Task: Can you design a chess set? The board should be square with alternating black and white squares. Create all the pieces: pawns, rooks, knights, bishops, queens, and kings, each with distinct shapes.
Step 1227:
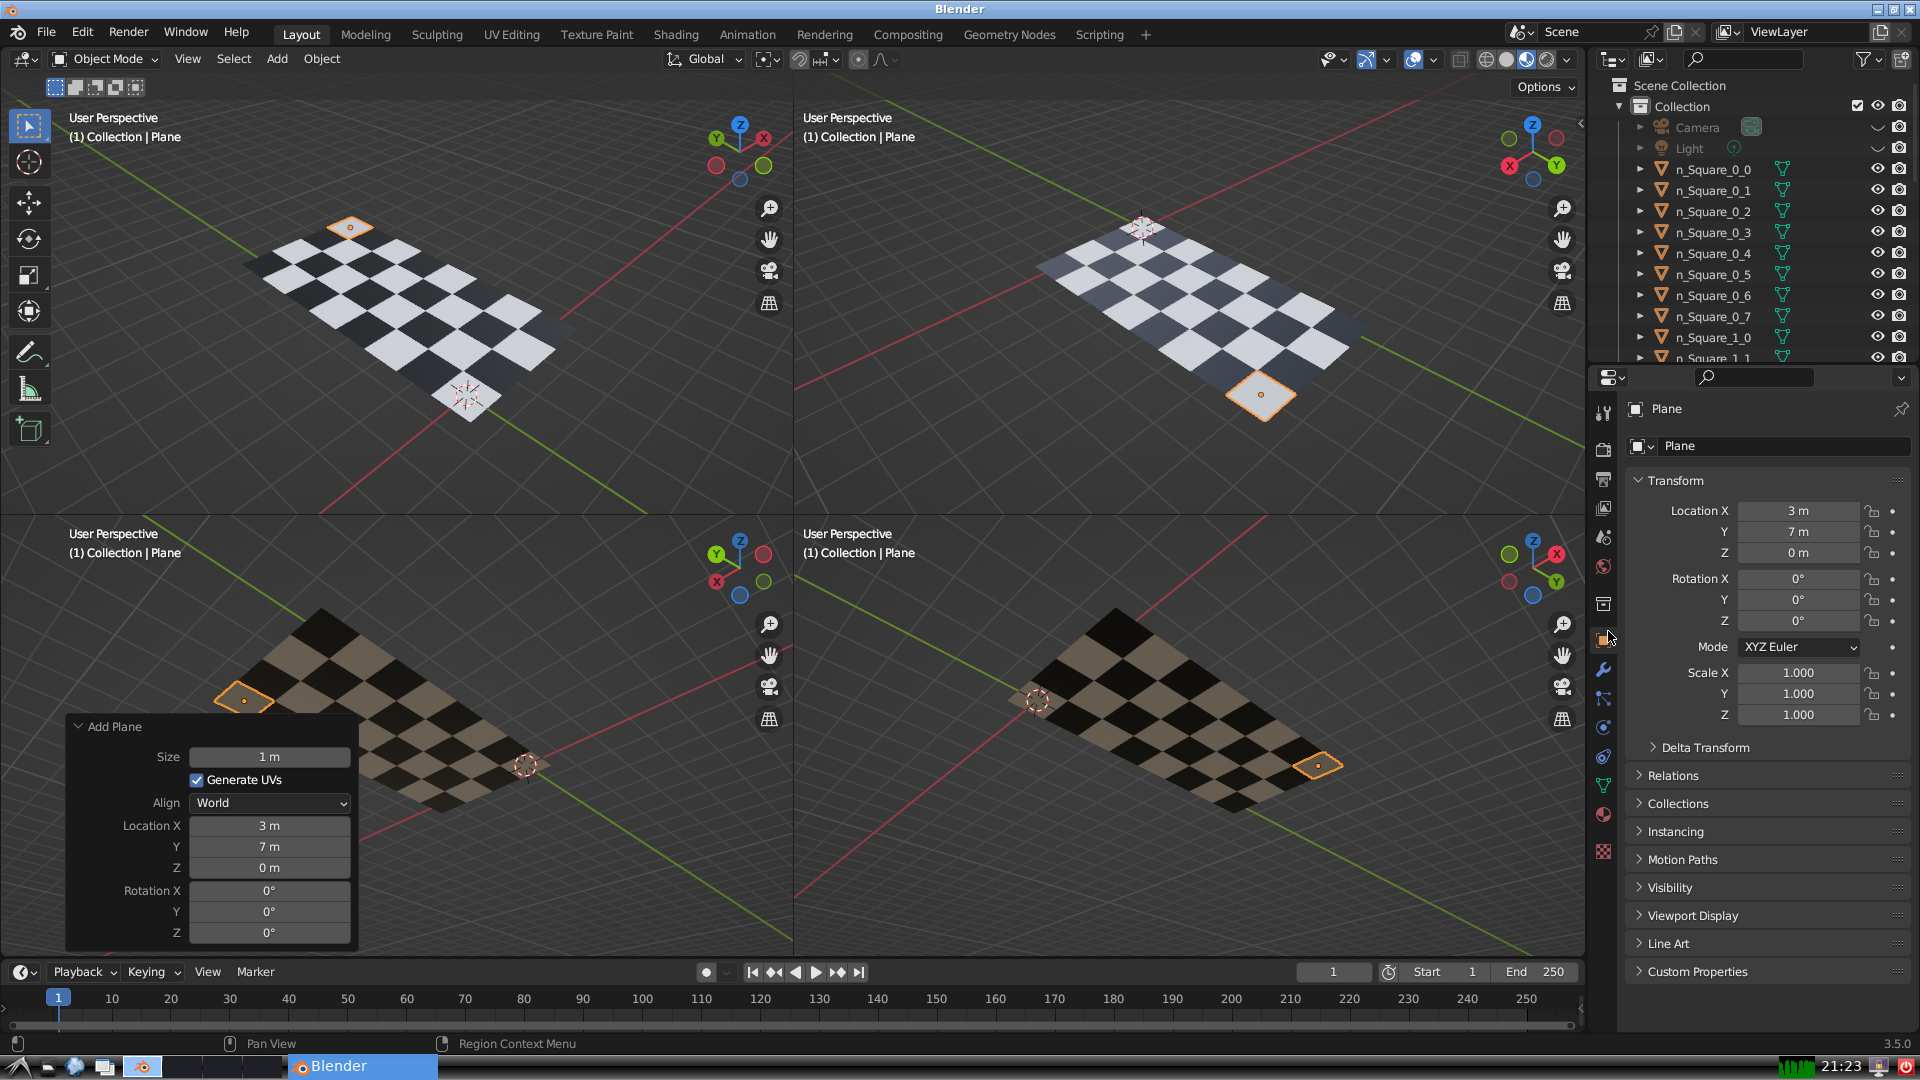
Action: {"mouse_move": [1732, 445]}